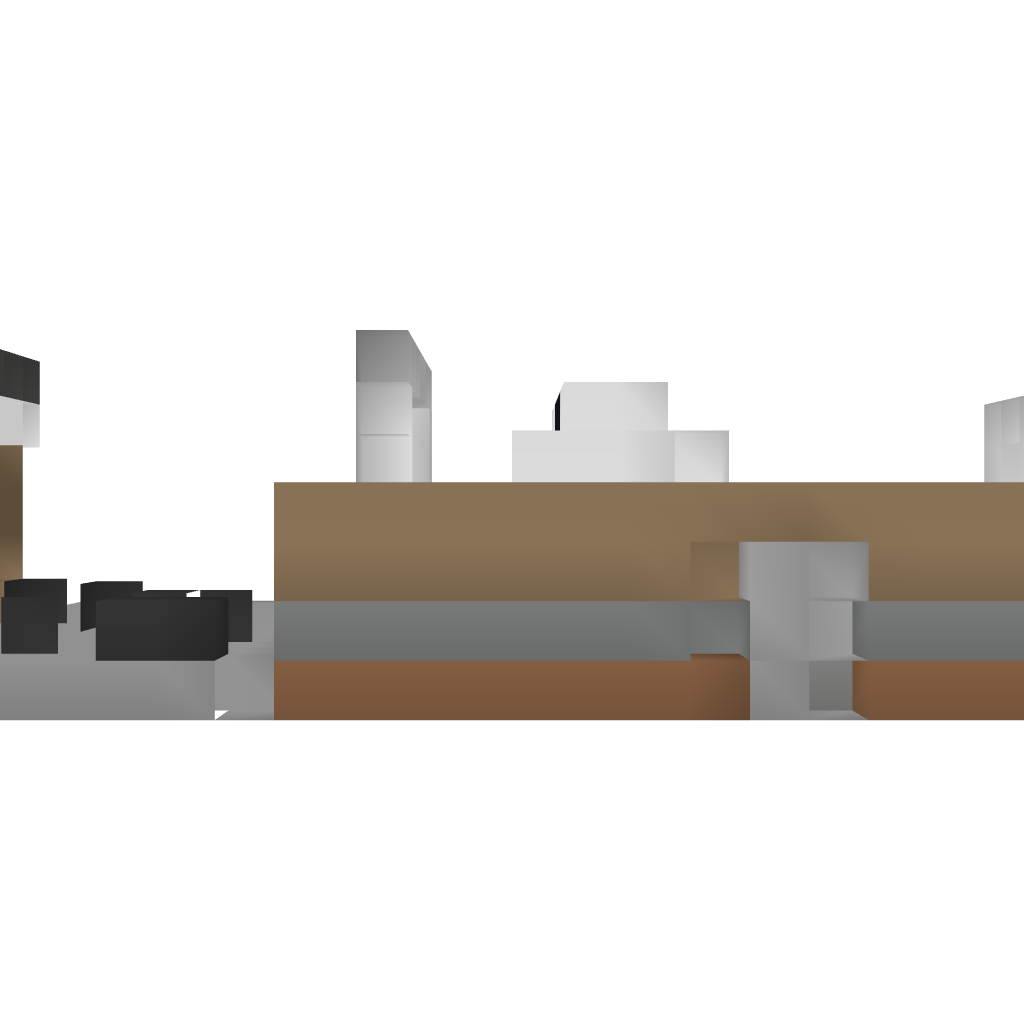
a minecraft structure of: Electric Station #1